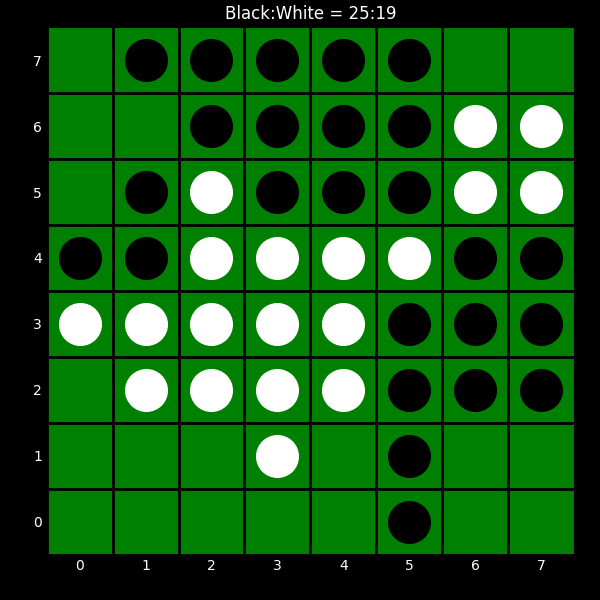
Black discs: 25
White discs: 19